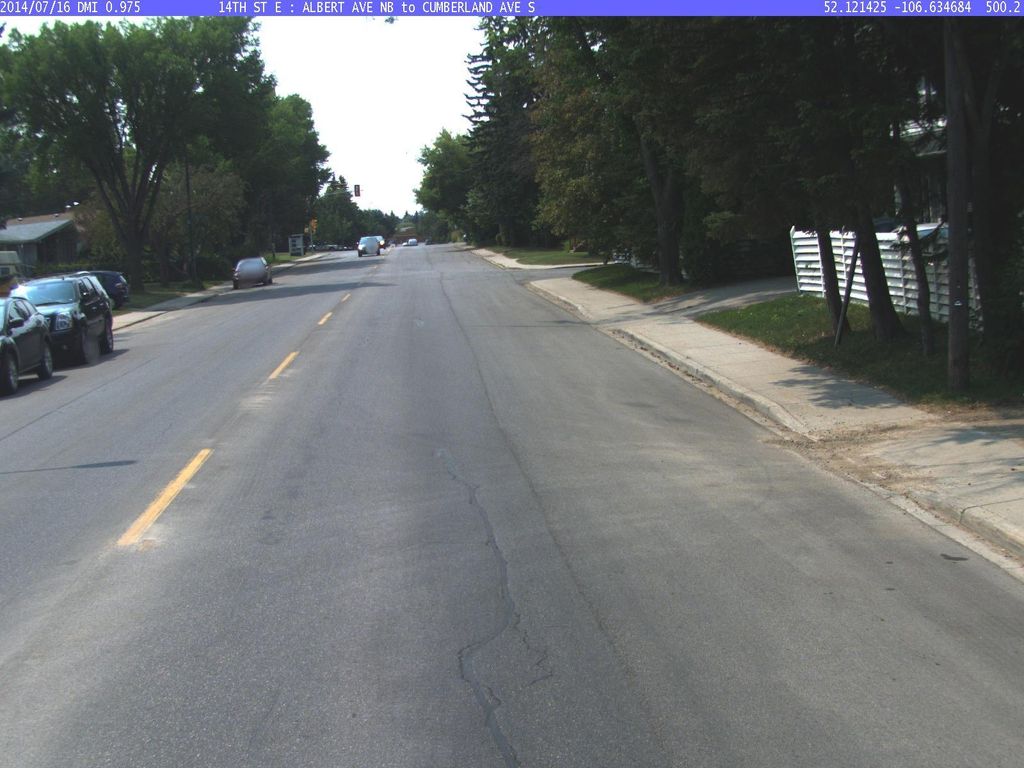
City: saskatoon